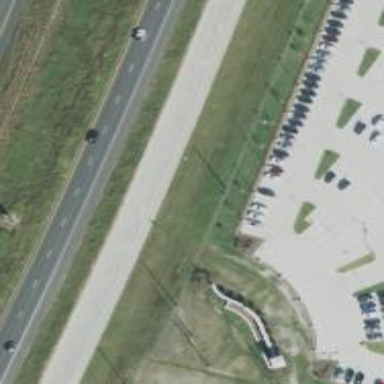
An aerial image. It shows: Trunk link highway.